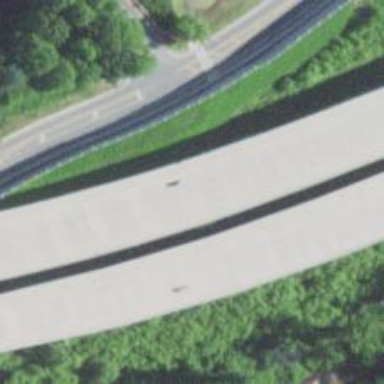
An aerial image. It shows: Viaduct bridge over motorway.